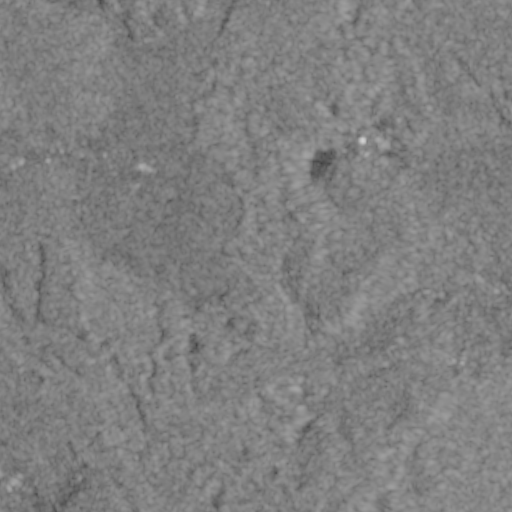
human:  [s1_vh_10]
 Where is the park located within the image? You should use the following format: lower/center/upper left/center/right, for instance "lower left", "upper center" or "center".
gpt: The park is located in the upper right of the image.
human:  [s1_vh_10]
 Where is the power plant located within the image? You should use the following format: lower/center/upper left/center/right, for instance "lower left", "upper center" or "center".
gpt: There is no power plant in the image.

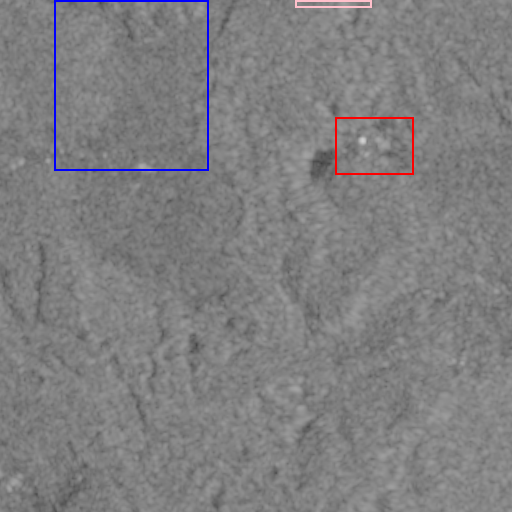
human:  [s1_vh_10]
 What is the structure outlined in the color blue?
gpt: The structure outlined in blue is a crop field.
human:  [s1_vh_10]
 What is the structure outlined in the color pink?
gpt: The structure outlined in pink is a park.
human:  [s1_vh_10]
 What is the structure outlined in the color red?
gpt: The structure outlined in red is a quarry.
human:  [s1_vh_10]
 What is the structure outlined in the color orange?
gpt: There is no orange outline.